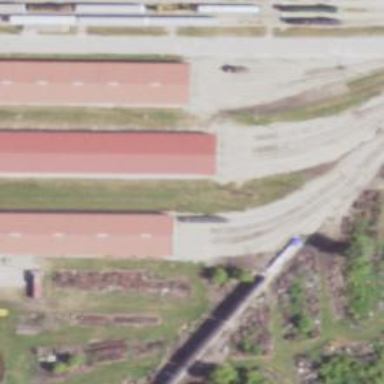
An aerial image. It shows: Preserved railway yard with electrified contact lines. The service yard includes building passage tunnel.